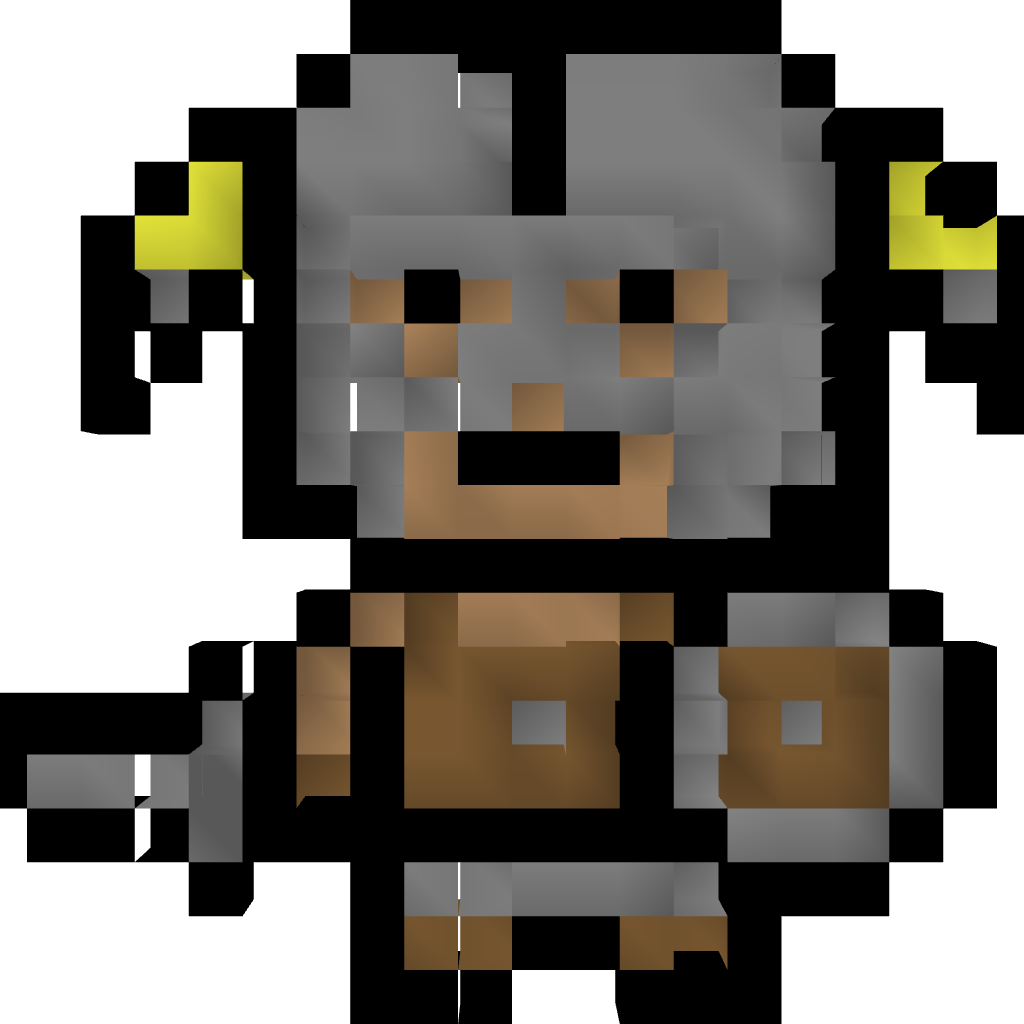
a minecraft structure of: Man Its A Viking bad low quality